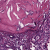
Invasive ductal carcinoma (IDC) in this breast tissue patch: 0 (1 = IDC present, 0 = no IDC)